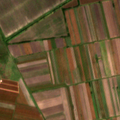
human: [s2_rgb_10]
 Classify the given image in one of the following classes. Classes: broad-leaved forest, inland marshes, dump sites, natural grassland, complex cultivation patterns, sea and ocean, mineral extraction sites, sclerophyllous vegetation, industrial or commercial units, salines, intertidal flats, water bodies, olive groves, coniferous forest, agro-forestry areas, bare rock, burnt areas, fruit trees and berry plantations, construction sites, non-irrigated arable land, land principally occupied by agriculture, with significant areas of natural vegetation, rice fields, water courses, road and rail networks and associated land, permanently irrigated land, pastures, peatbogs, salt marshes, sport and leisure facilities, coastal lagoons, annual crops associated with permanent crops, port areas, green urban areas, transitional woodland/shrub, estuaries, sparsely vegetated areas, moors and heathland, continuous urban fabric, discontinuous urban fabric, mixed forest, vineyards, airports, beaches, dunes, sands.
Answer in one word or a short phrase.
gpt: non-irrigated arable land, pastures